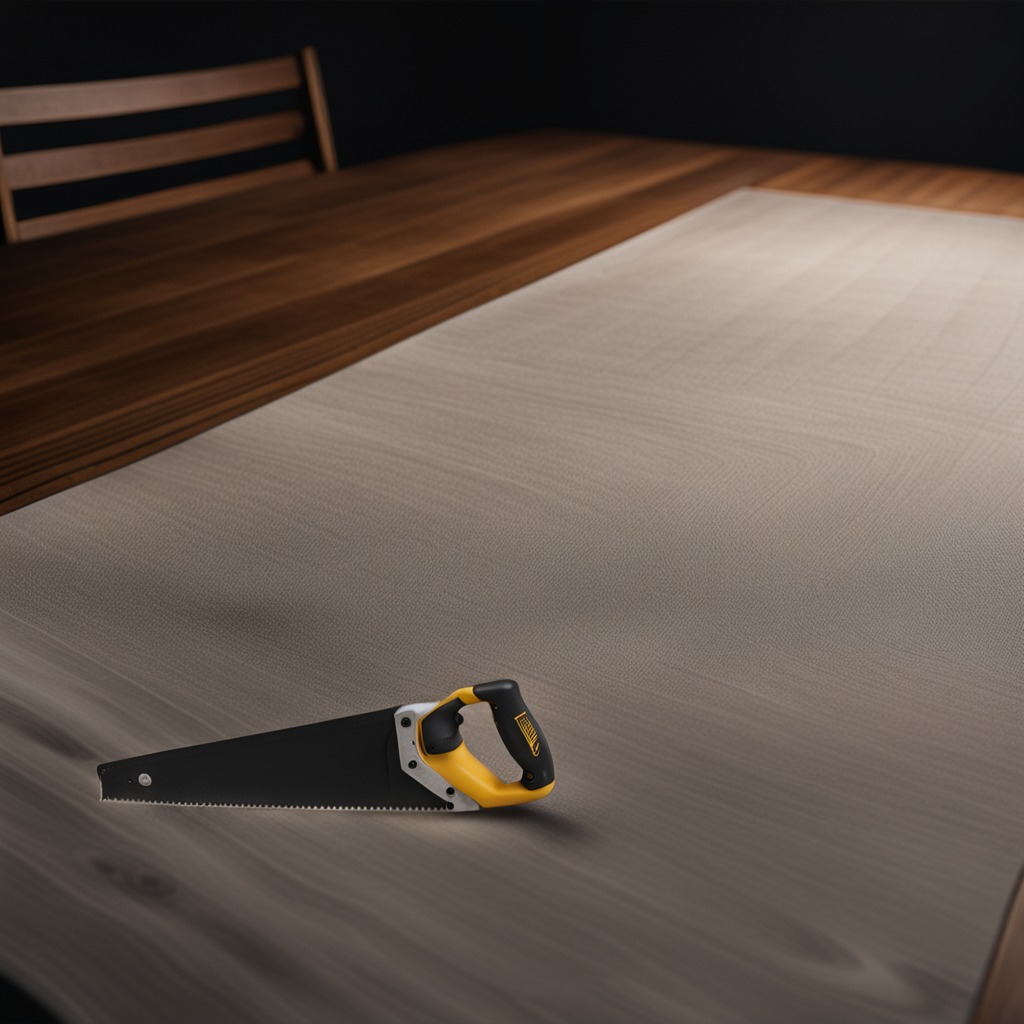
A metal saw is lying on a wooden table.